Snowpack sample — Rabbit Ears Pass, Jackson County, Colorado, USA (12/17/25, 1:08 PM MST)
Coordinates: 40.387, -106.625
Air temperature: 34 °F
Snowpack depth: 46 cm
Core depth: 10 cm
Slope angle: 6°, slope face: 165°
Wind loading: medium
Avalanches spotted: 0
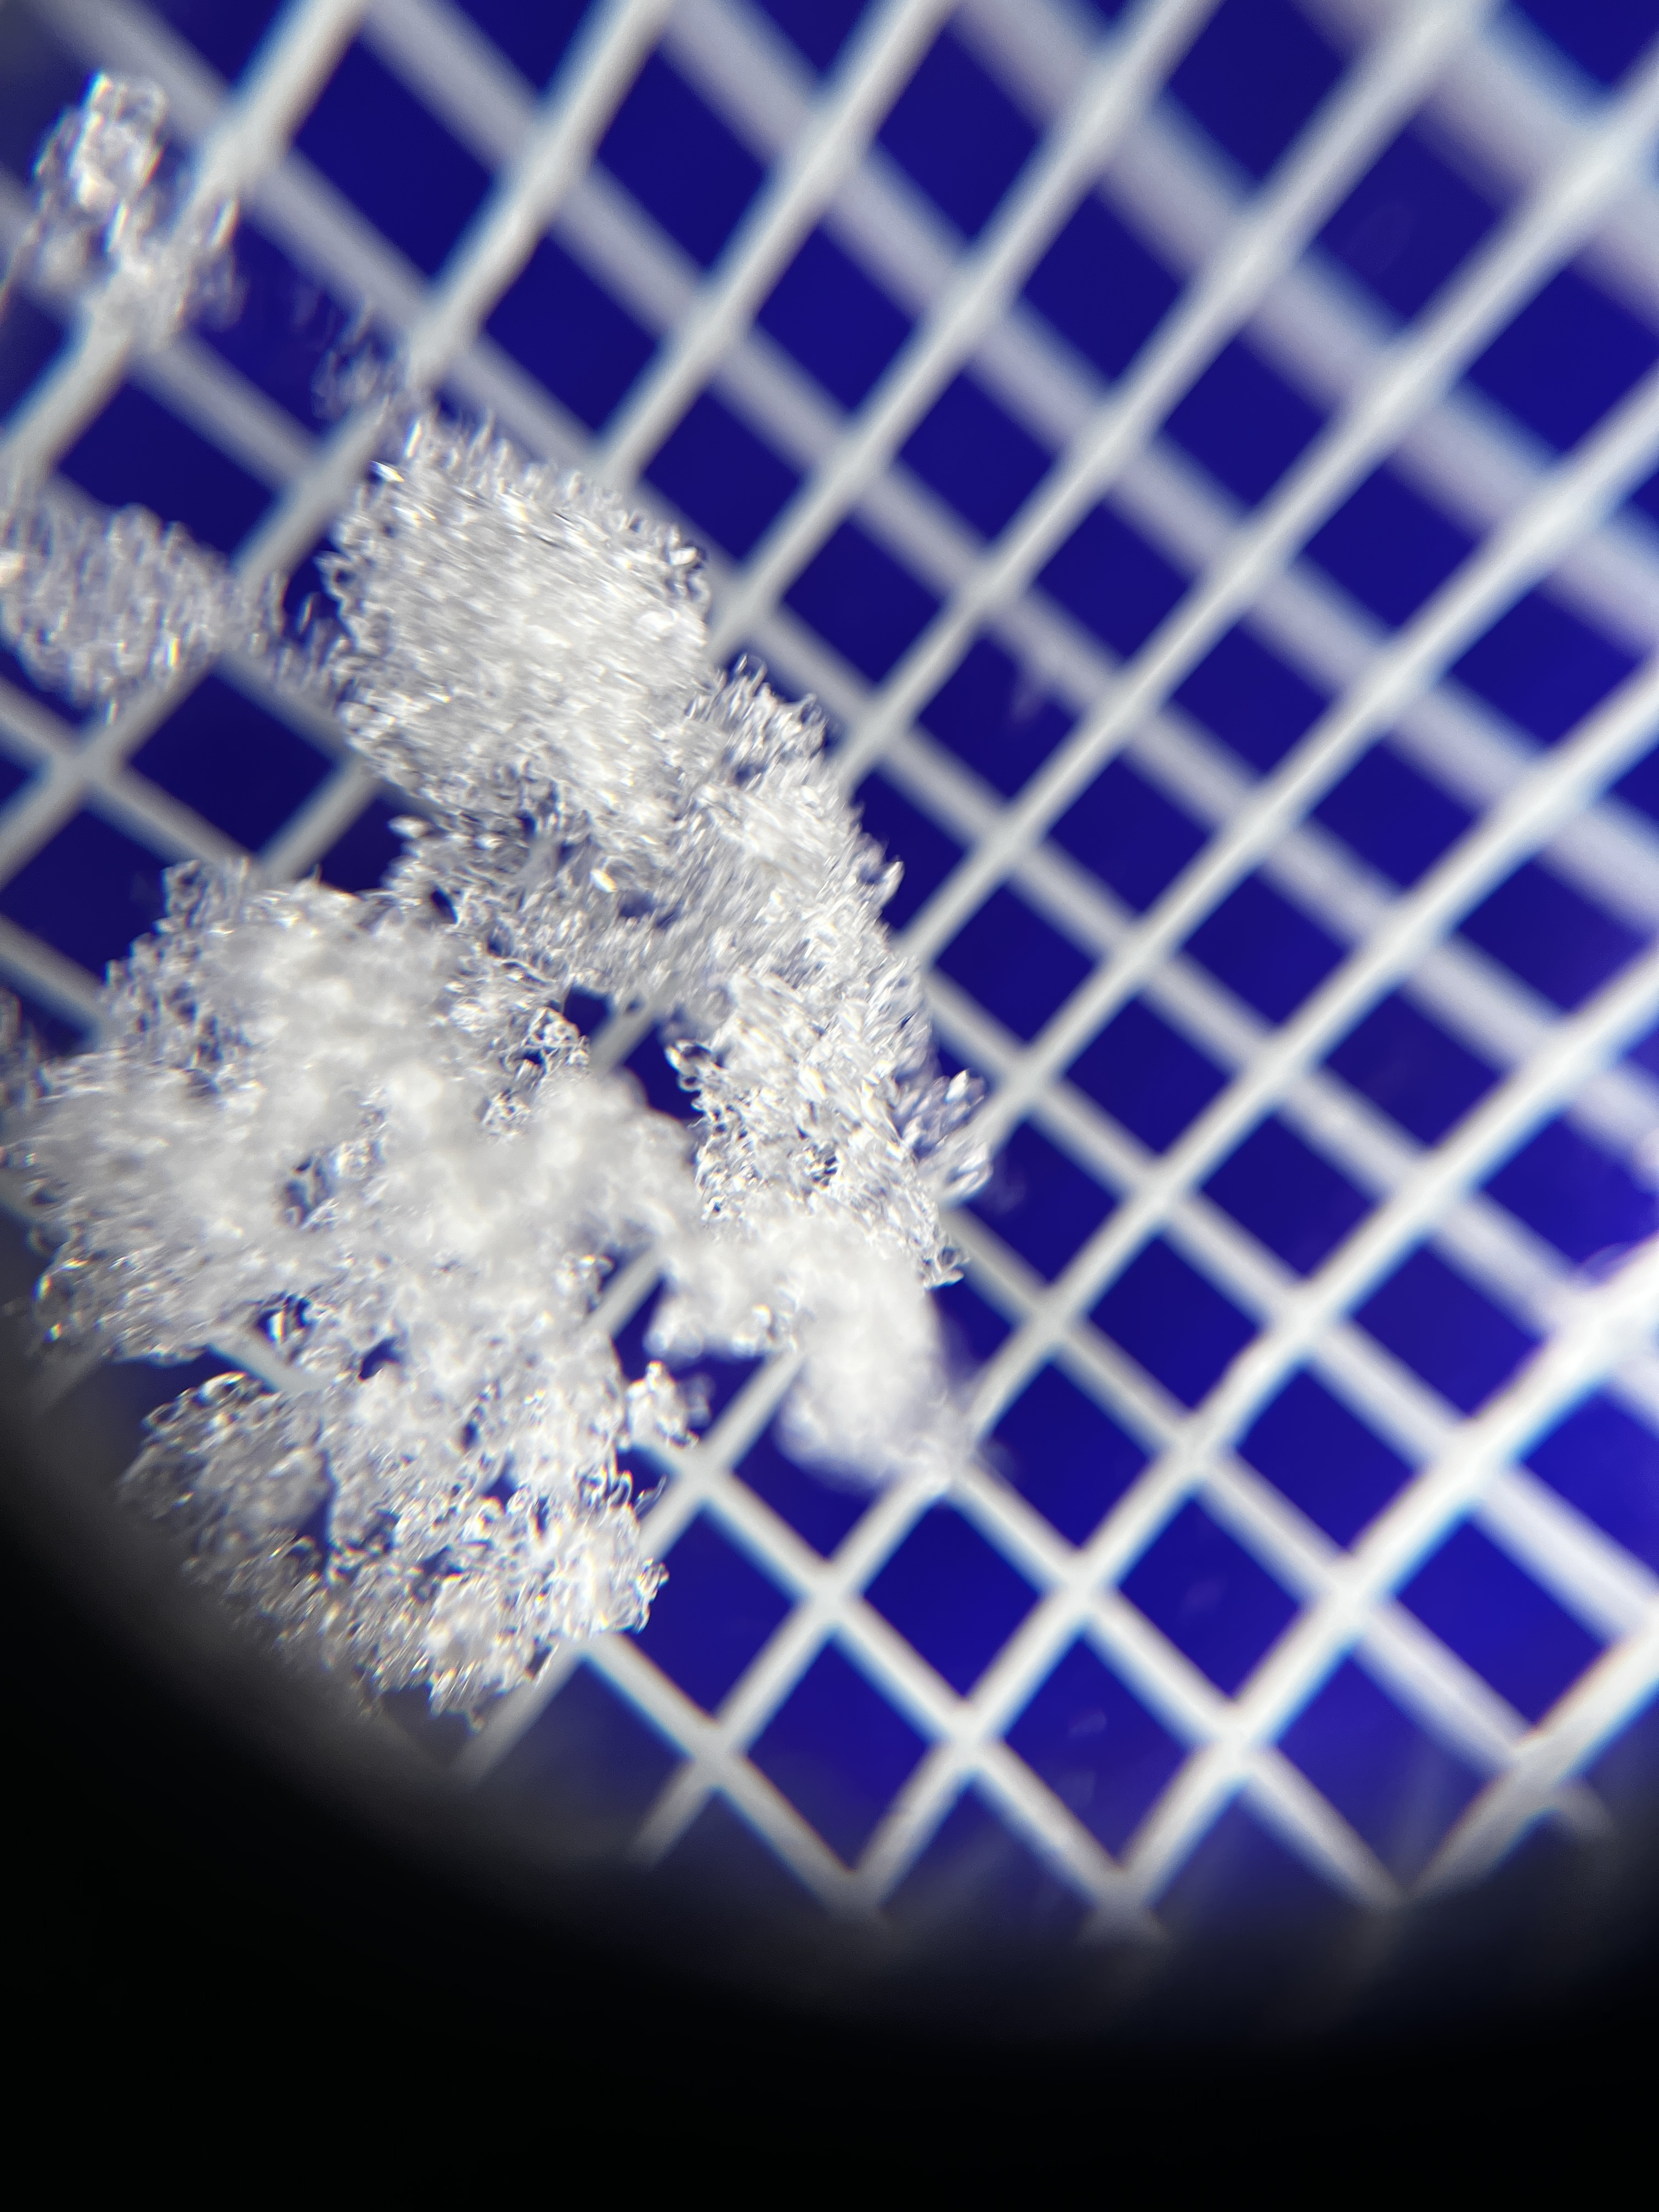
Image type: magnified_profile
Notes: No avalanches spotted nearby, although collected in a meadowy area with minimal risk on this face of the pass.